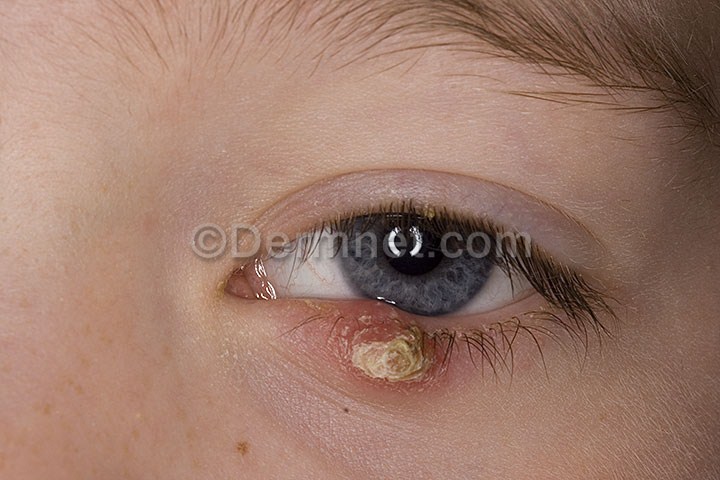
Disease: Cellulitis Impetigo and other Bacterial Infections